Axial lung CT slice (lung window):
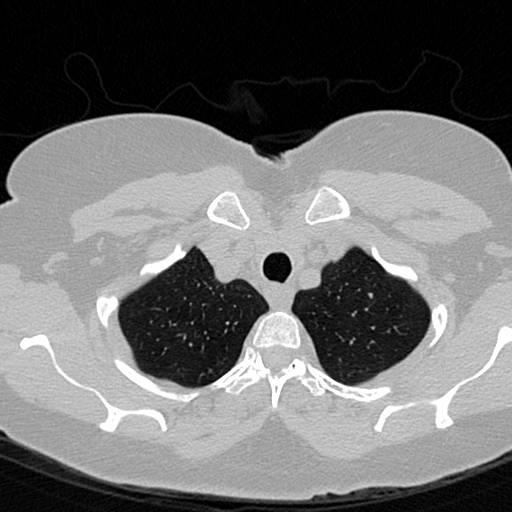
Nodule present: no